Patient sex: F
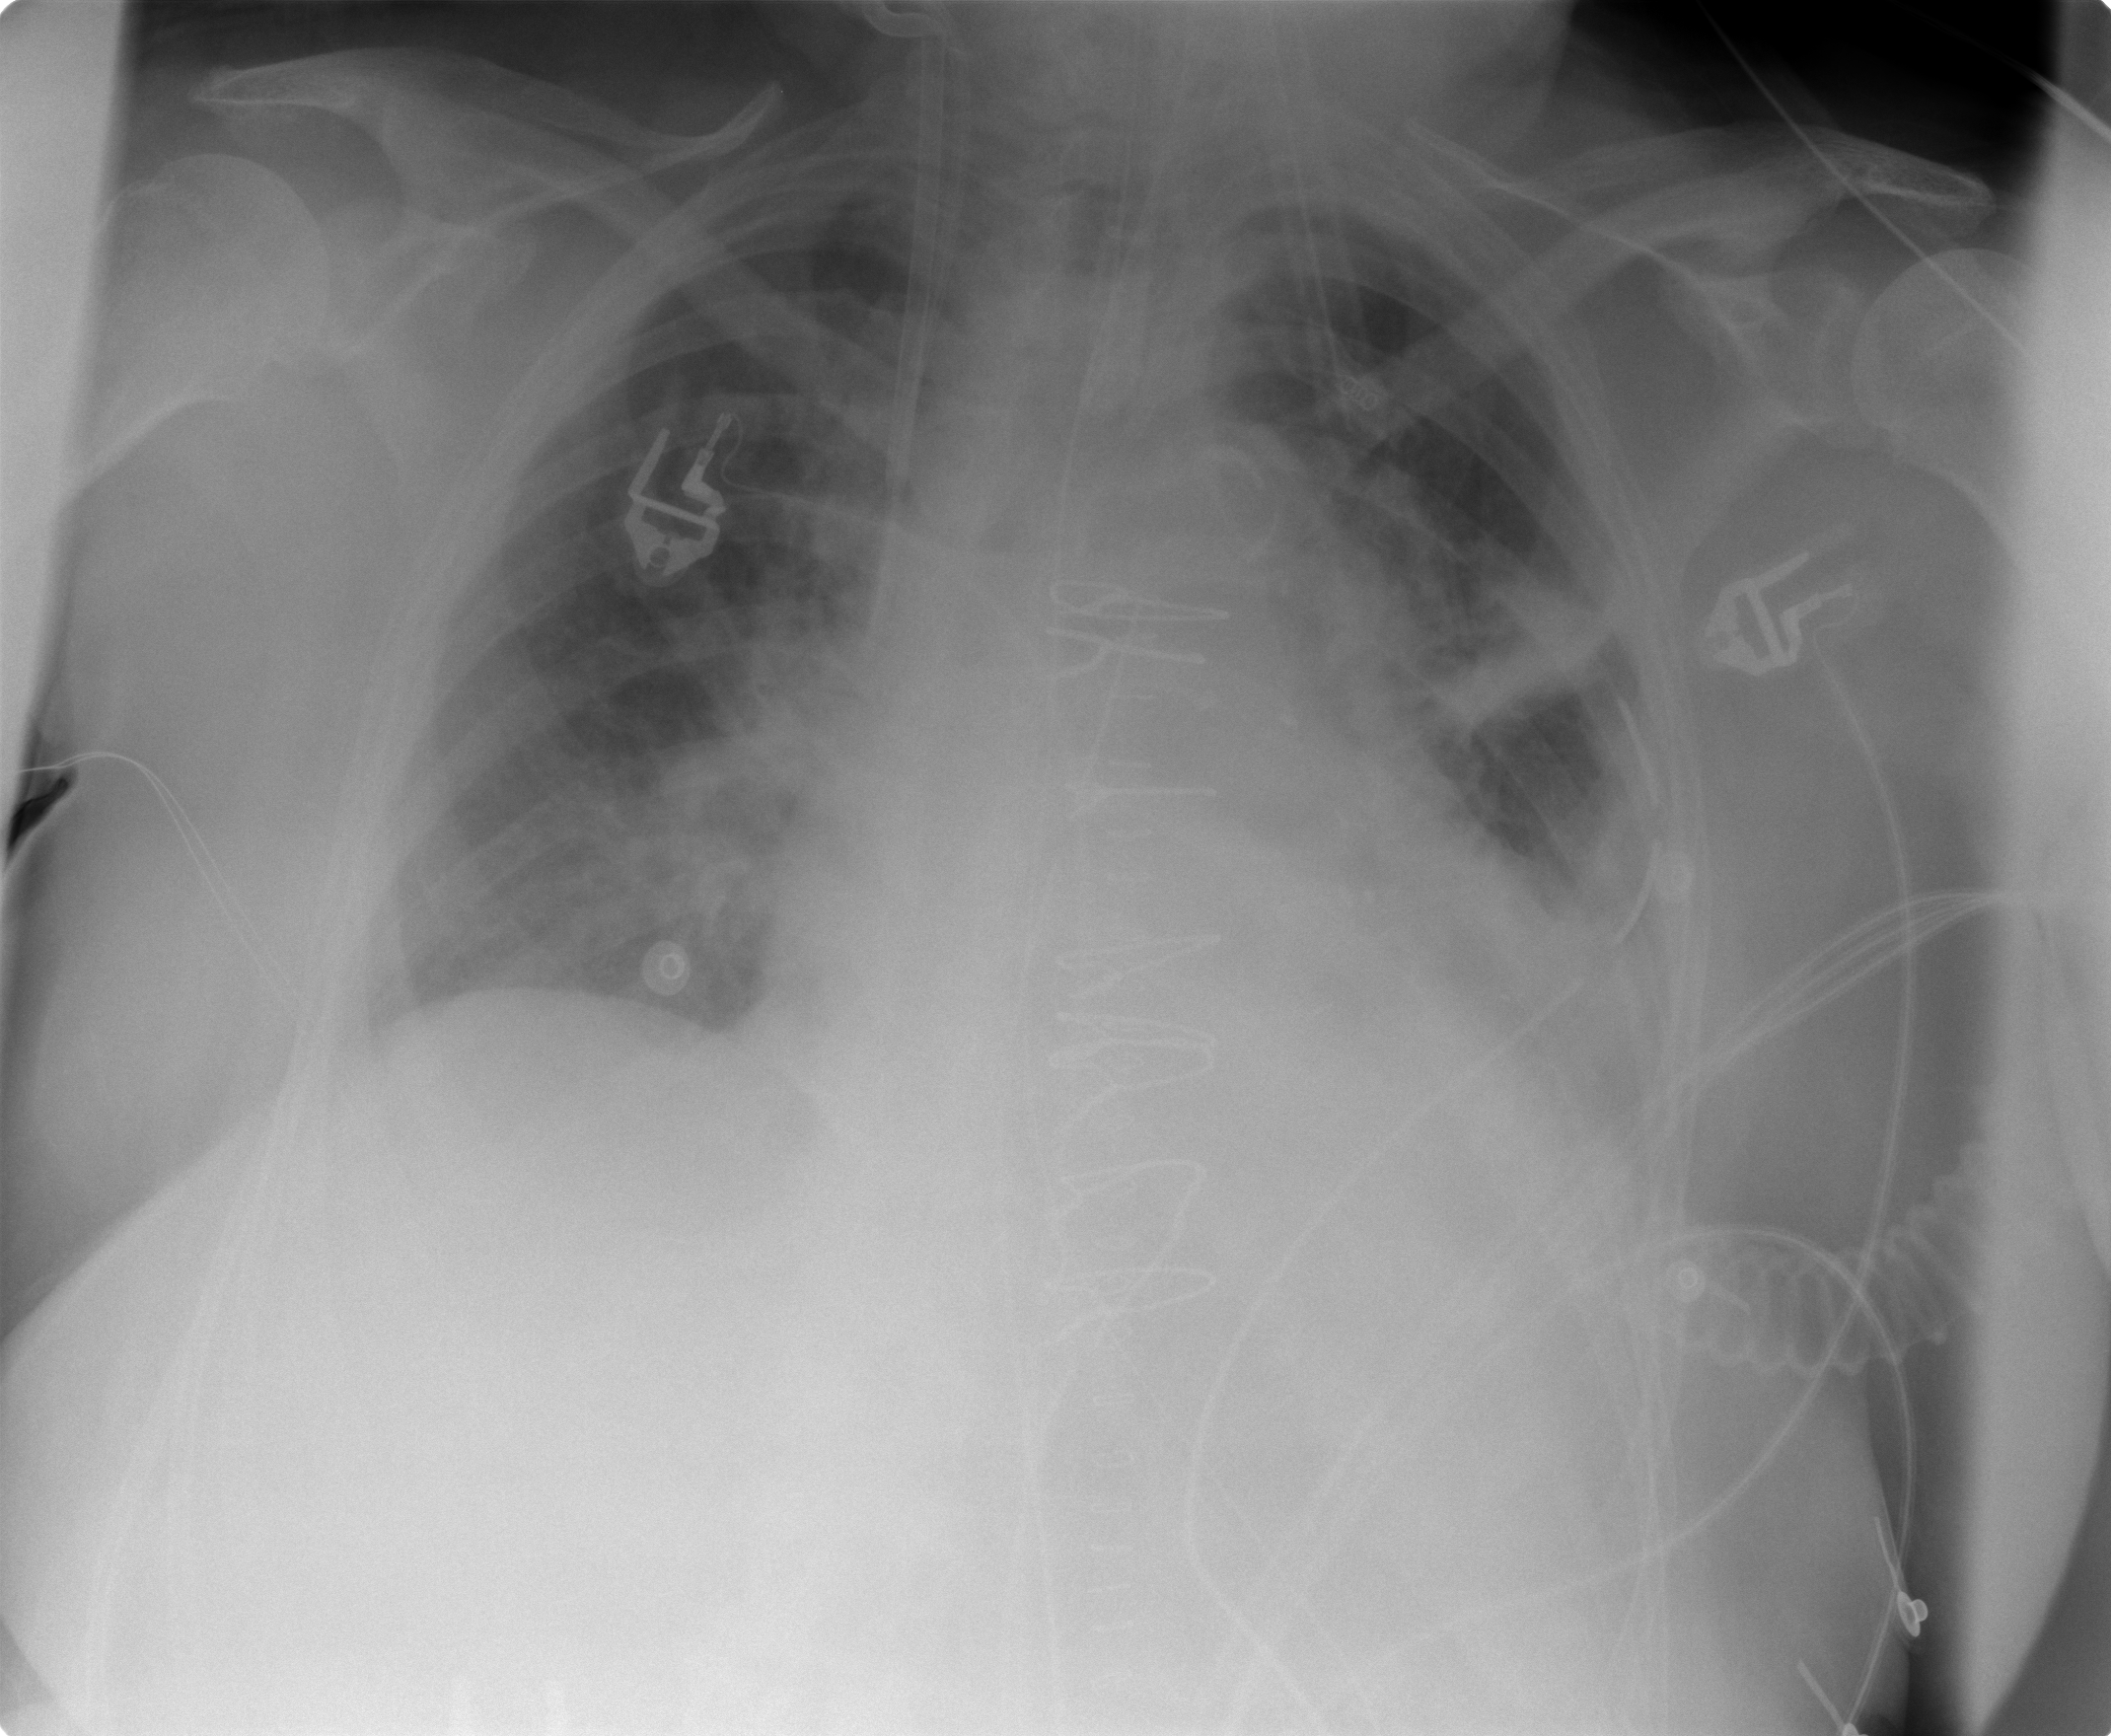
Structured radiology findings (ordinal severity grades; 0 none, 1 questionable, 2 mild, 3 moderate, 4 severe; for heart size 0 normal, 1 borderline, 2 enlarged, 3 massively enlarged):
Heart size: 2
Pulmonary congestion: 3
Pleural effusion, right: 0
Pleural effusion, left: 2
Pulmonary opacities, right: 0
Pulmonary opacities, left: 3
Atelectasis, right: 0
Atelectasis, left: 2